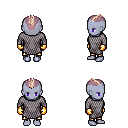
a pixel art fantasy rpg character, female body template, dark elf, purple skin, chain mail, gold greaves, white blonde short mohawk hairstyle, gold gloves, four views (front, back, left, right), 2x2 character sprite sheet, small pixel art, hard edges, no anti-aliasing